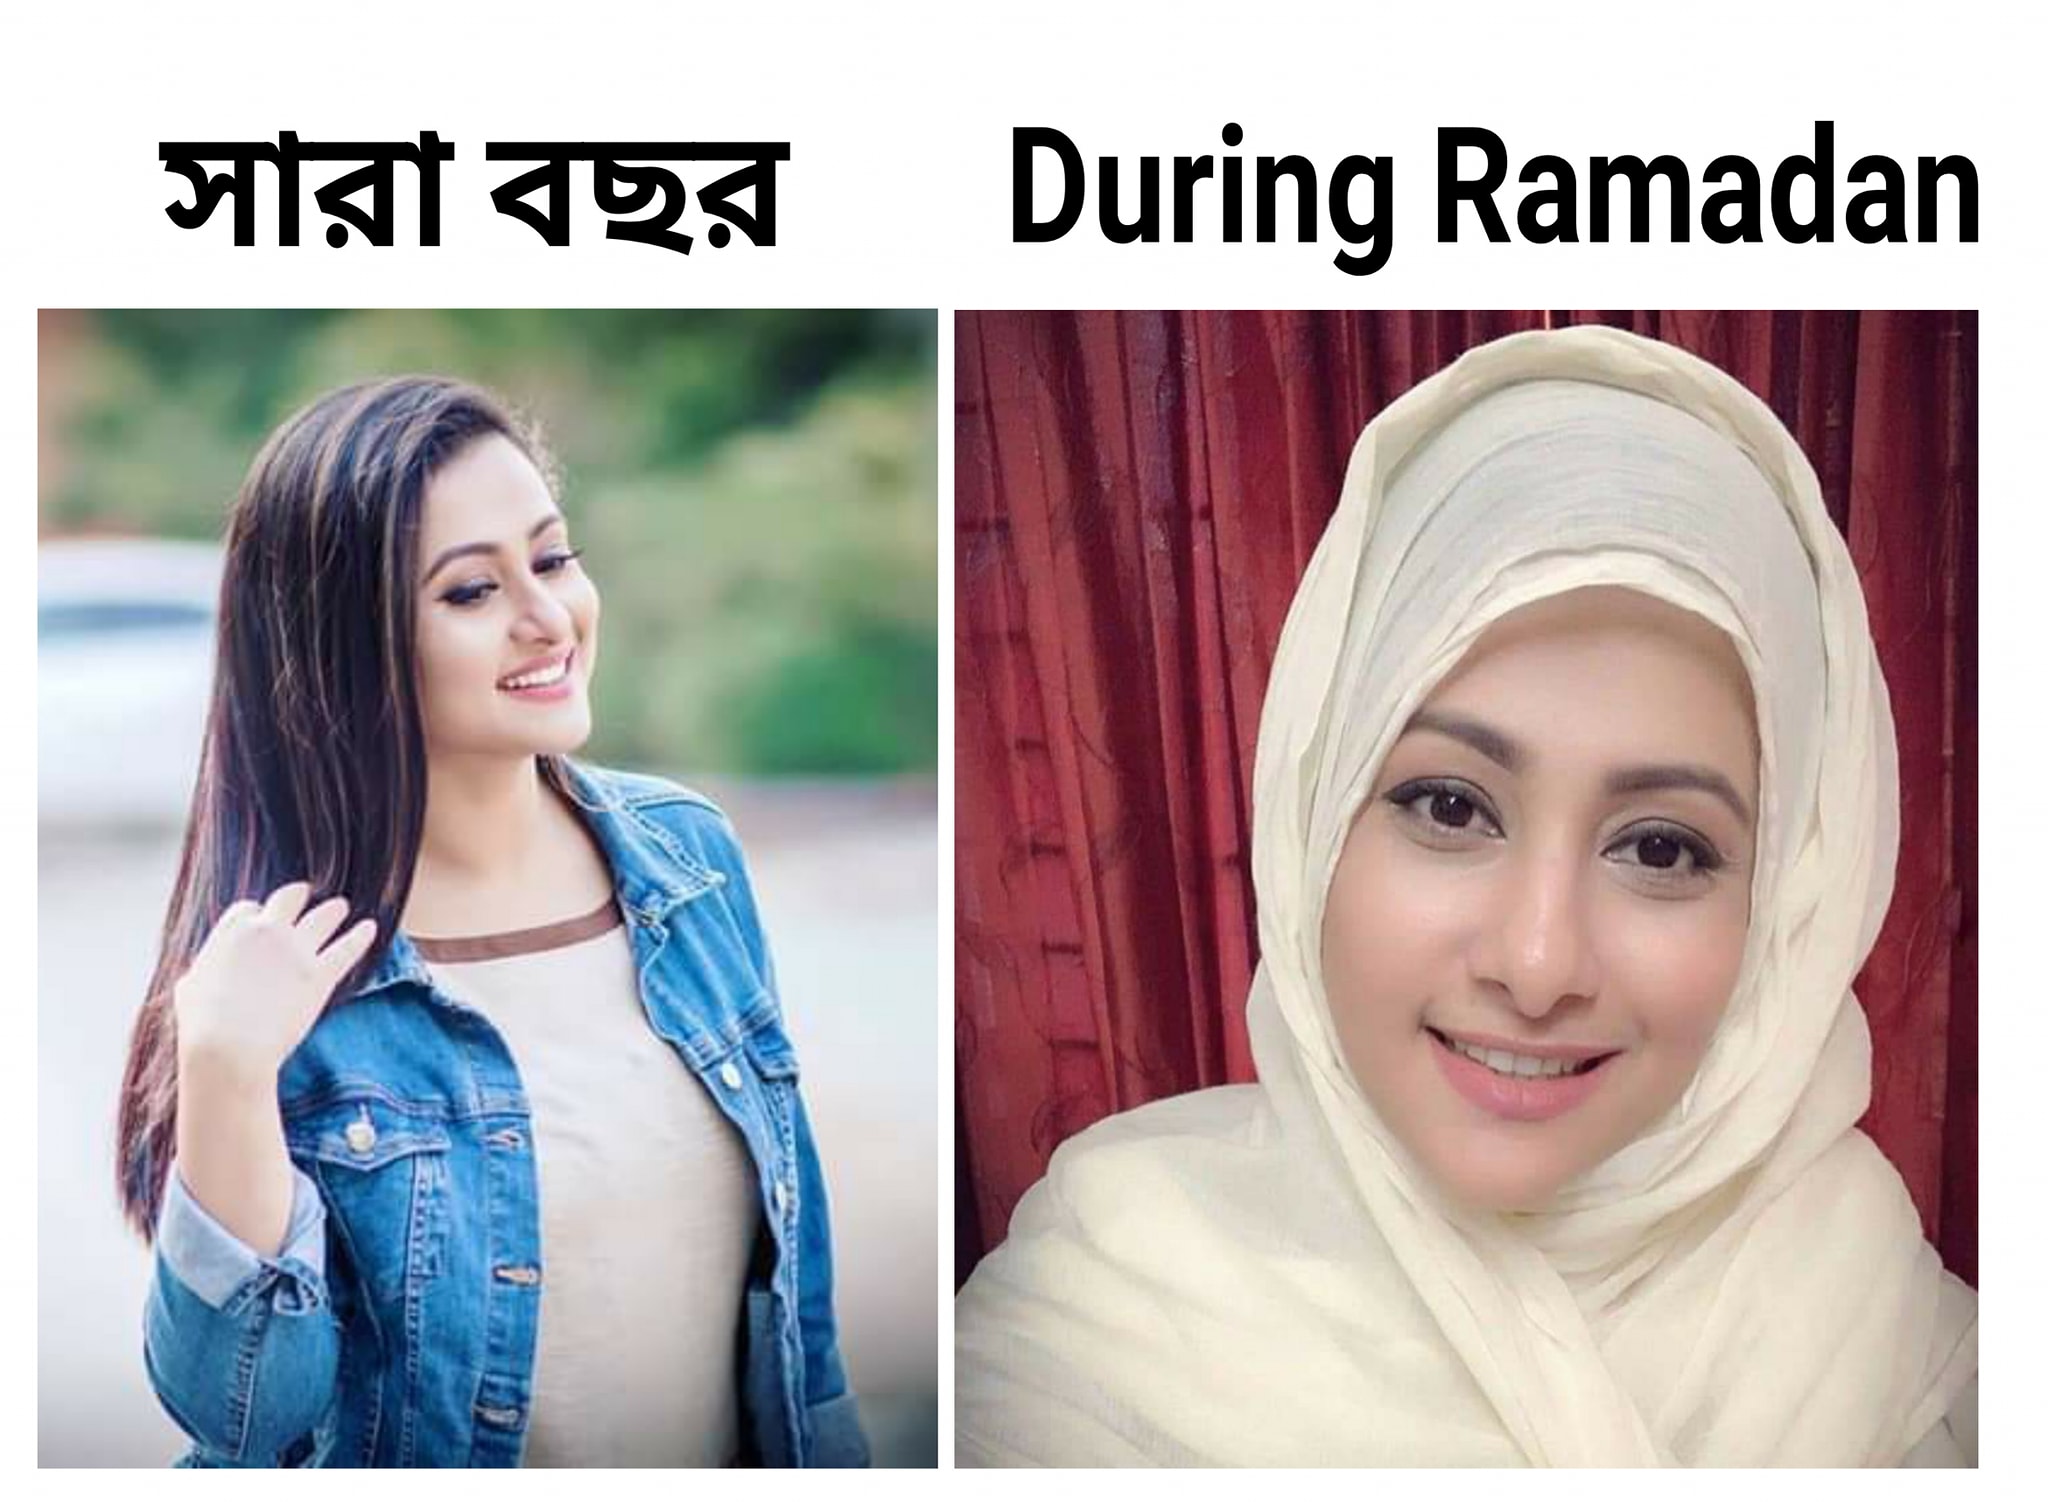
Text: সারা বছর    During Ramadan
Label: Hate
Hate category: Personal Offence
Targeted group: Individual